Question: I'm having troubles with getting shadows to work in <URL> . On the image below you can see a spotlight casting a shadow on an object with plane geometries. There is no object in between the spotlight near plane and the plane geometries of the wall.
What can cause such behavior?

The light is configured this way:
'''
var spotLight = new THREE.SpotLight(0xFFFFFF, 1);
spotLight.position.set(0, -20, 100);
spotLight.target.position.set(0,0,0);
spotLight.shadowDarkness = 0.5;
spotLight.shadowCameraVisible = true;
spotLight.castShadow = true;
spotLight.shadowMapWidth = 1024;
spotLight.shadowMapHeight = 1024;
spotLight.shadowCameraNear = 10;
spotLight.shadowCameraFar = 200;
spotLight.shadowCameraFov = 10;
spotLight.shadowBias = 0.1;
scene.add(spotLight);
'''
The rectangular meshes are 'BufferGeometries' converted from 'PlaneGeometries' with an png uv mapped image as the texture with '.receiveShadow' set to 'true'.
THREE.js version r71.
Any help will be very much appreciated.
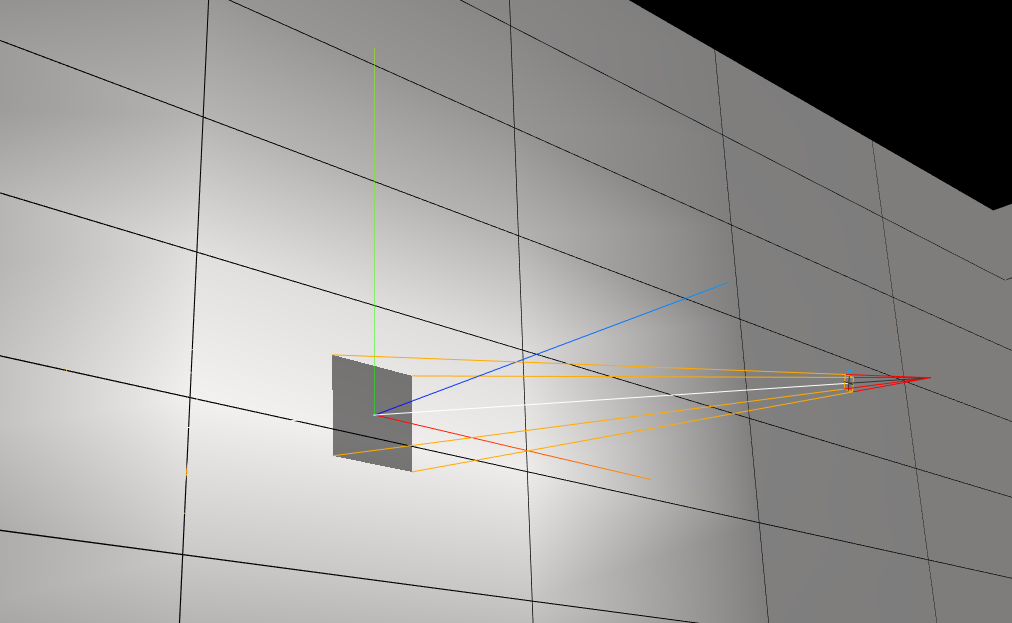
Answer: Maybe it is self-shadowing, try to play with 'spotLight.shadowBias'. Usually, a value of 0.05 is used for avoid self-shadowing.